Field crop: maize
Growth stage: 2
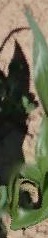
Species: maize